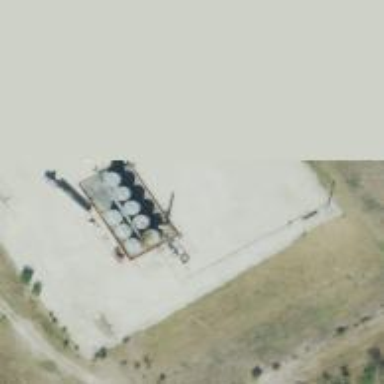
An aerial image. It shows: Storage tank that is man-made.